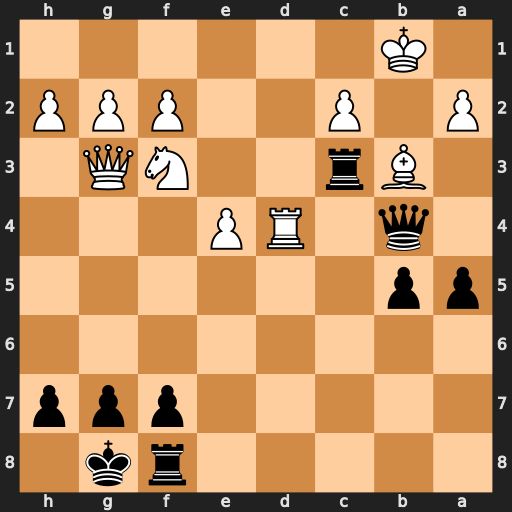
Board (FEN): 5rk1/5ppp/8/pp6/1q1RP3/1Br2NQ1/P1P2PPP/1K6
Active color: b
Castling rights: -
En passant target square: -
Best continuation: Rxf3 Rxb4 Rxg3 hxg3 axb4